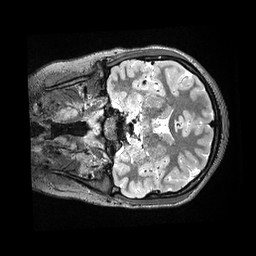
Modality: T2w
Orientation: coronal
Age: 14
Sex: female
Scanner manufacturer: siemens
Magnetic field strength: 3 T
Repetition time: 3.2 s
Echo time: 0.564 s